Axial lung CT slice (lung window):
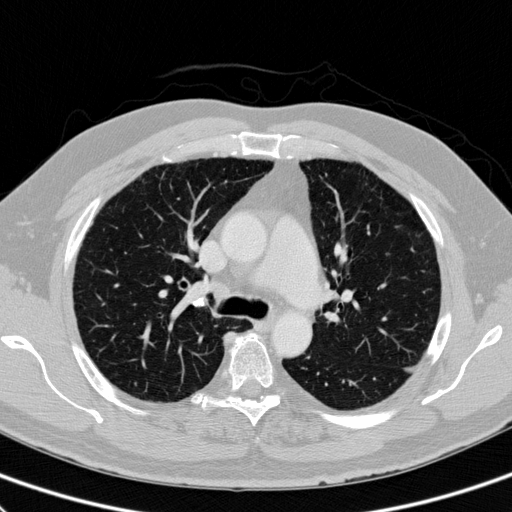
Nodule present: no